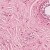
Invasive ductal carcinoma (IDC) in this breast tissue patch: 1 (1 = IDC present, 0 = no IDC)